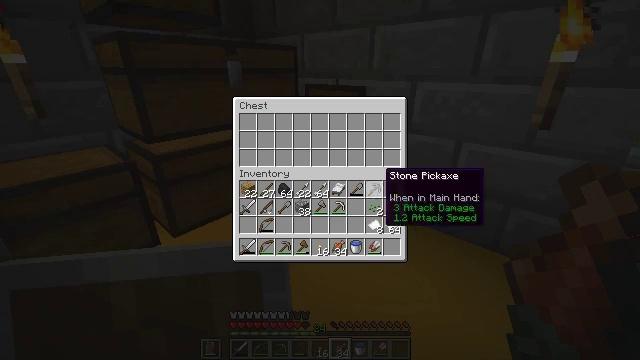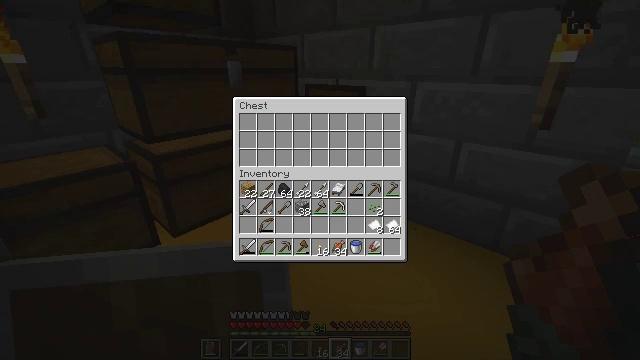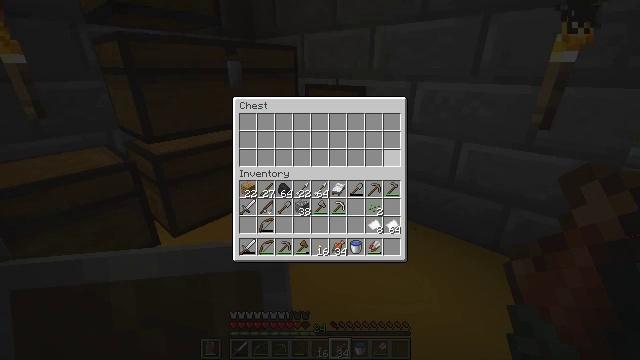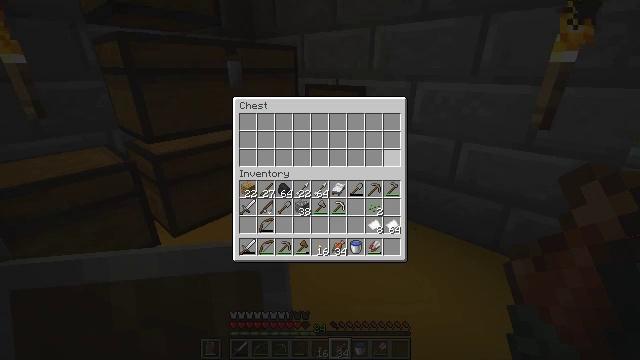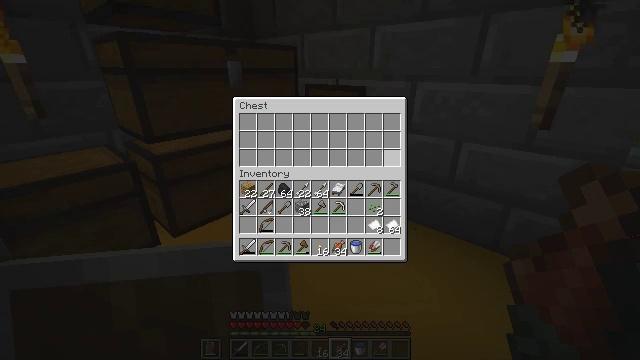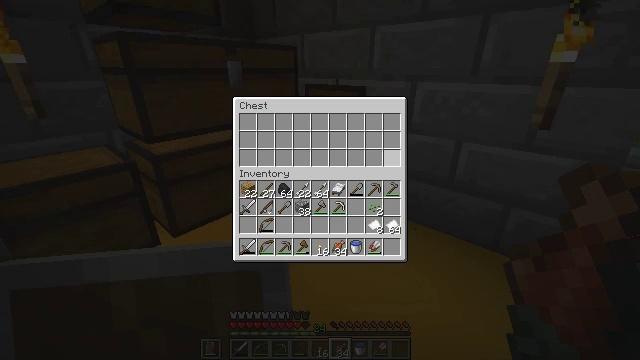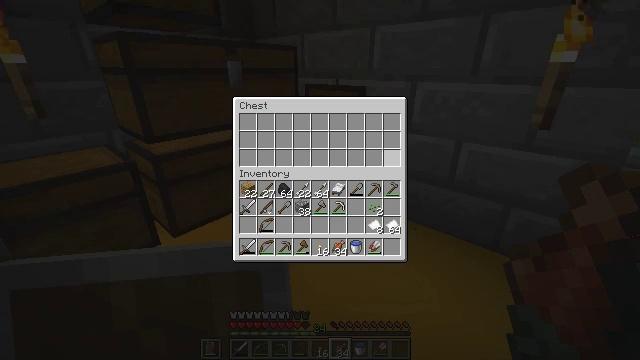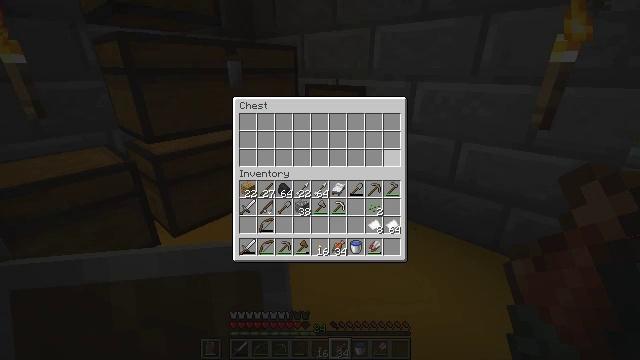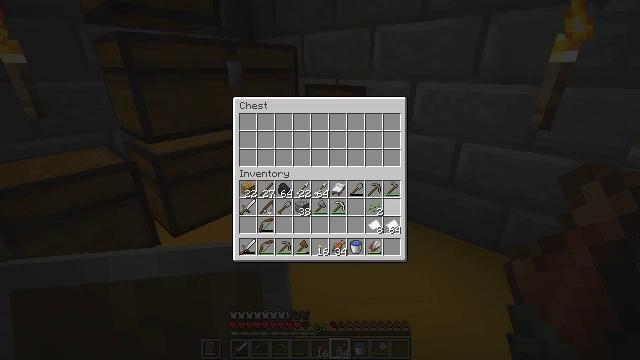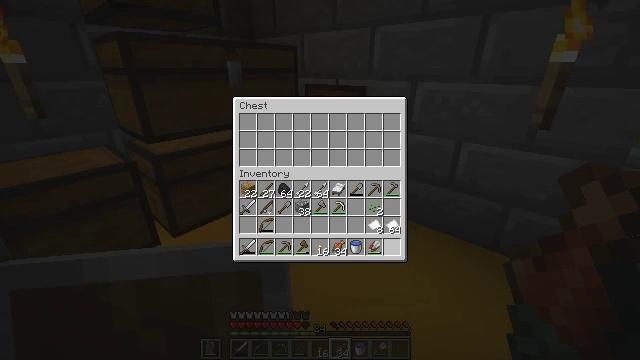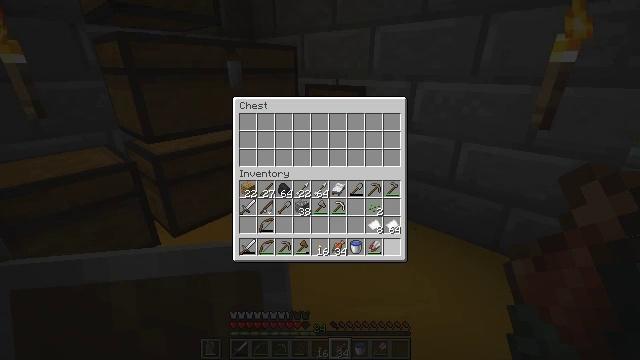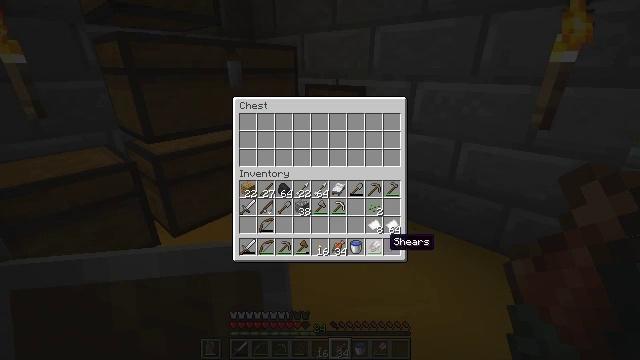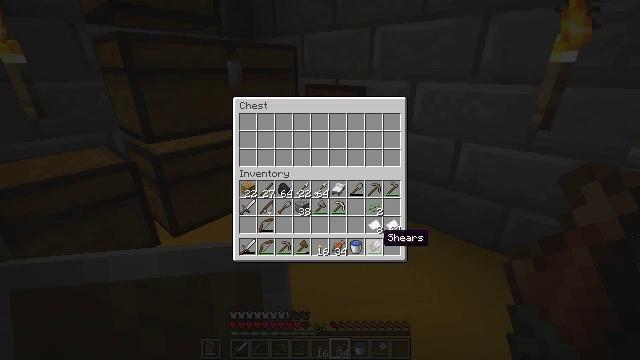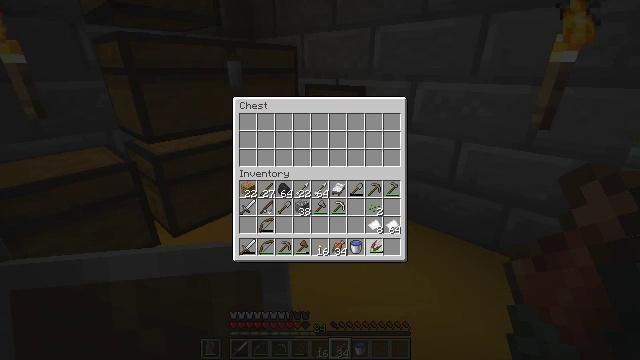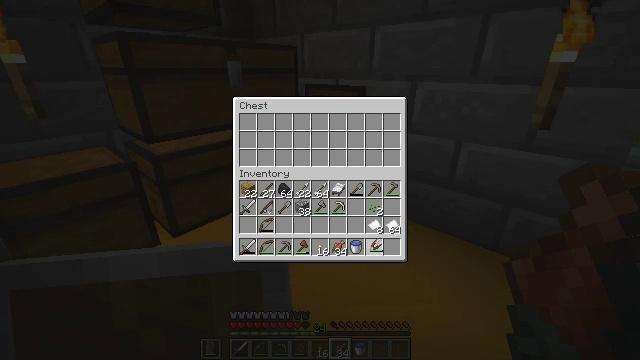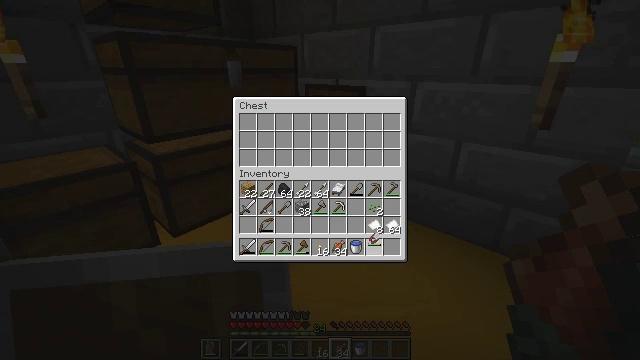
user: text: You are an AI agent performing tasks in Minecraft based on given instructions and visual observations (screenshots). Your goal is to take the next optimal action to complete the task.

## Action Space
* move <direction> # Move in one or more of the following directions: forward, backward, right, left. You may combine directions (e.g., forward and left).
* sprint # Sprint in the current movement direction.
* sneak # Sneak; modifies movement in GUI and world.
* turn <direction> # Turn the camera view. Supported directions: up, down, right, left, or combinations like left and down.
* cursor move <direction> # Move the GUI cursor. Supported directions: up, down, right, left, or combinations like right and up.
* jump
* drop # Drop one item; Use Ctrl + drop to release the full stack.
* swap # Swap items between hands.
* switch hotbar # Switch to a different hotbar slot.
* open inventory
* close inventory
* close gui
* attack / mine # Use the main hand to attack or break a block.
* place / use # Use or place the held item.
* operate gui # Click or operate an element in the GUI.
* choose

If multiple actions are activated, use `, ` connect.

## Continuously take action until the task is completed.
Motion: motion action
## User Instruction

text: Break the chest to retrieve items inside.
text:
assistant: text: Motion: cursor move up
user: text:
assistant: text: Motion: no_op
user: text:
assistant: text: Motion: no_op
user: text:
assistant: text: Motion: no_op
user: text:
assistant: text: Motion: no_op
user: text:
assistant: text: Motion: no_op
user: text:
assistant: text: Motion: no_op
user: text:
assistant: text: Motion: cursor move down
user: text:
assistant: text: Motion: cursor move down
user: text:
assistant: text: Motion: no_op
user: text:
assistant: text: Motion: cursor move left
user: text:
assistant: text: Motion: no_op
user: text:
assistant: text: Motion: operate gui
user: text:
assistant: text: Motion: operate gui
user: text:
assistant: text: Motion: no_op
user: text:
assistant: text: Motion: cursor move up
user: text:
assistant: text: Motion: cursor move right and up
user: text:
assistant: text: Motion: cursor move up
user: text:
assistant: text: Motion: cursor move up
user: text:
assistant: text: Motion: no_op
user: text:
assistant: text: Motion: operate gui
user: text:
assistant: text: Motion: operate gui
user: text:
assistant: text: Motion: no_op
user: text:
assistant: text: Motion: no_op
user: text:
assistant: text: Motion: no_op
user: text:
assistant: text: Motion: cursor move left and down
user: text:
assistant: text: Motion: cursor move left and down
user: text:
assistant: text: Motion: cursor move left and down
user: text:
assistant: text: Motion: no_op
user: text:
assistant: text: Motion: cursor move left and up